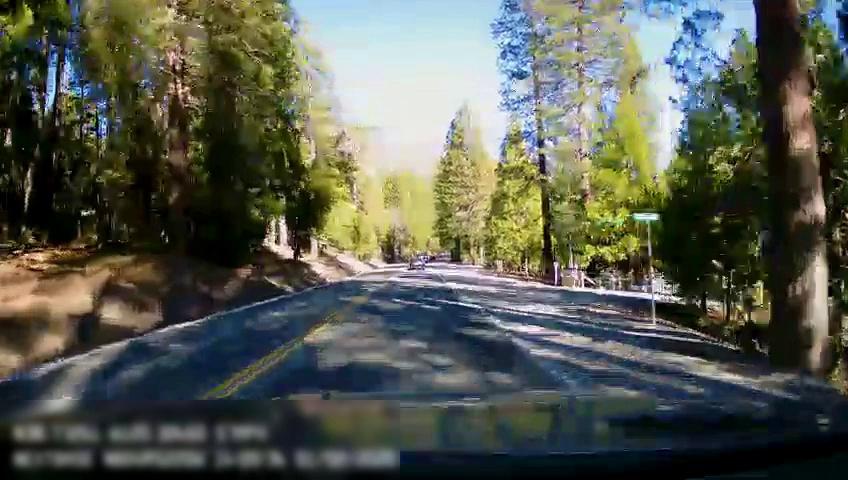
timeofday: Day
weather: Sunny
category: Drivable Space
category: Vehicles | Car
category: Lanes | Opposite Lane
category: Lanes | Opposite Lane
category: Lanes | Current Lane
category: Lanes | Current Lane
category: Traffic | Signs